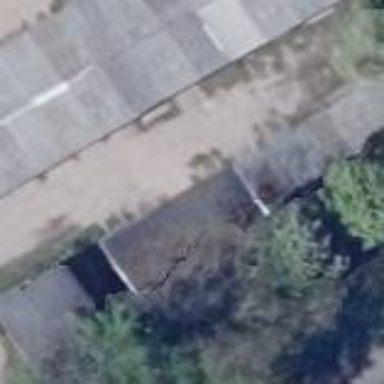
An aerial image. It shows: Group of garages.